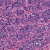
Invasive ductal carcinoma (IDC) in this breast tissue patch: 1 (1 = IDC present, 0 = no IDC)